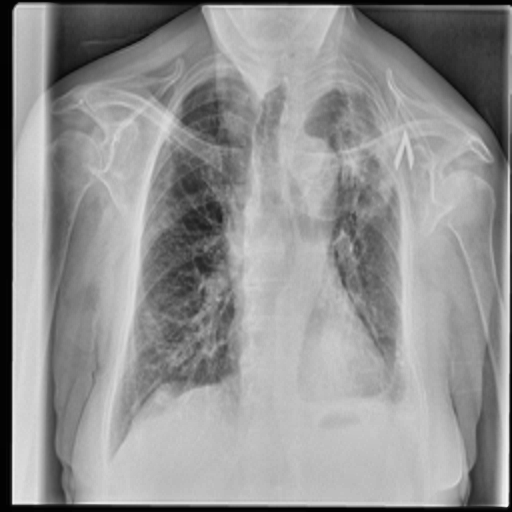
Finding: TUBERCULOSIS